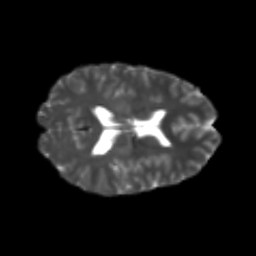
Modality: T2w
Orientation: axial
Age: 24
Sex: female
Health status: healthy
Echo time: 0.074 s